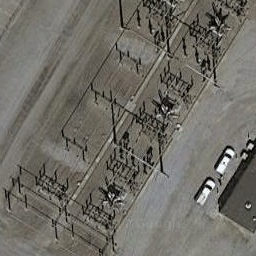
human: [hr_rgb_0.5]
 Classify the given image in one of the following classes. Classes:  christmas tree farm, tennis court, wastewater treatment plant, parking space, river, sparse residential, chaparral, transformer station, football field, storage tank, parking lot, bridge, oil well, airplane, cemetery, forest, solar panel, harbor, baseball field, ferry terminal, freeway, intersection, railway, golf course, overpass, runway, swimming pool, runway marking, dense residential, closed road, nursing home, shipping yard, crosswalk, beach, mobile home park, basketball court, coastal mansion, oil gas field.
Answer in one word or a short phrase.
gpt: transformer station